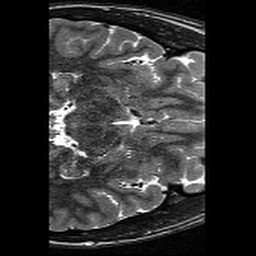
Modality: T2w
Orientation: axial